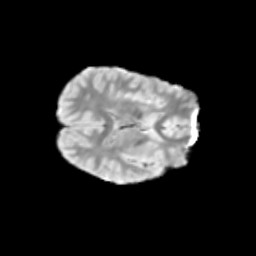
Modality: T2w
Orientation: axial
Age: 9
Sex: female
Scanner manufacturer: siemens
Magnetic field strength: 3 T
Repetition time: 3.8 s
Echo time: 0.07 s